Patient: sex F, age 31
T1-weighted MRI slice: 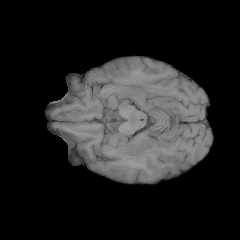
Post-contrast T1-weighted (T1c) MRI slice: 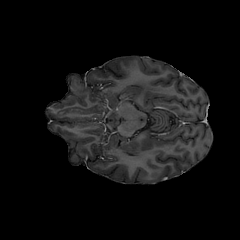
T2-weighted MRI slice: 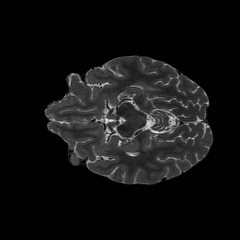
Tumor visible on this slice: yes
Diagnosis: Glioblastoma, IDH-wildtype
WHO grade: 4